Question: I am having a some trouble with findContours in opencv. There is too much data in the output and I know that properly using the hierarchy is the key. Given the image below from the opencv docs:

I would like to draw all the contours except for 2a and 3a. What is the proper way to traverse the hierarchy and findContour arguments to achieve that result?
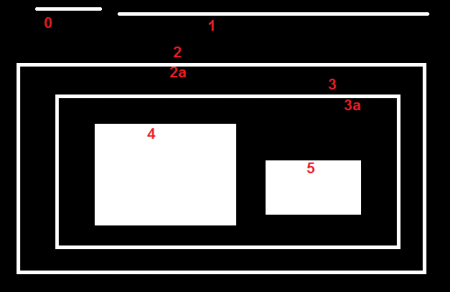
Answer: Contours found by findContours function has direction. Objects are counter clockwise, and holes are clockwise. So if you check signed area of each contour, you will know whether this is a hole or not by its sign. Signed area of contour can be calculated in following way:
'''
contourArea(contour, true);
'''
Of course using hierarchy is a good approach as well but I think this approach is simpler to understand and implement.